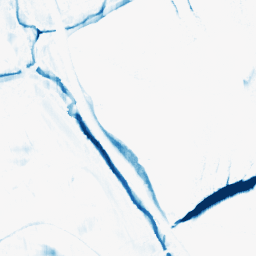
Category: morphological
Decomposition family: morphological_rect
Decomposition parameters: operation: closing
width: 5
height: 20
Upsampling method: edge_directed
Upsampling parameters: scale: 4
Upsampling scale: 4